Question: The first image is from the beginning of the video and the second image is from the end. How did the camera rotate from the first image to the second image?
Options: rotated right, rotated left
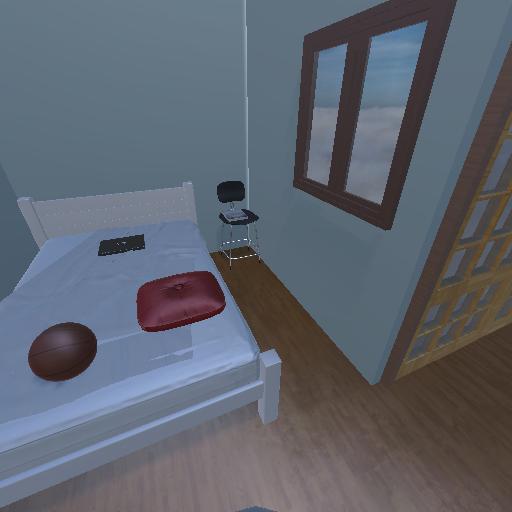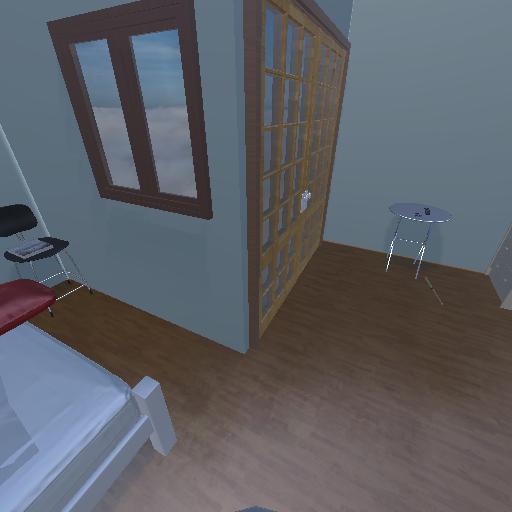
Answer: rotated right